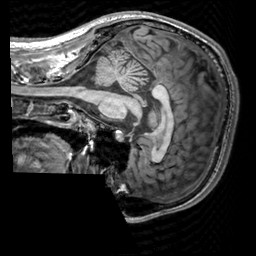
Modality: T1w
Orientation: sagittal
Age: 20
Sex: male
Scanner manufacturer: siemens
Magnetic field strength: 3 T
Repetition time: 2.3 s
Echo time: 0.00303 s